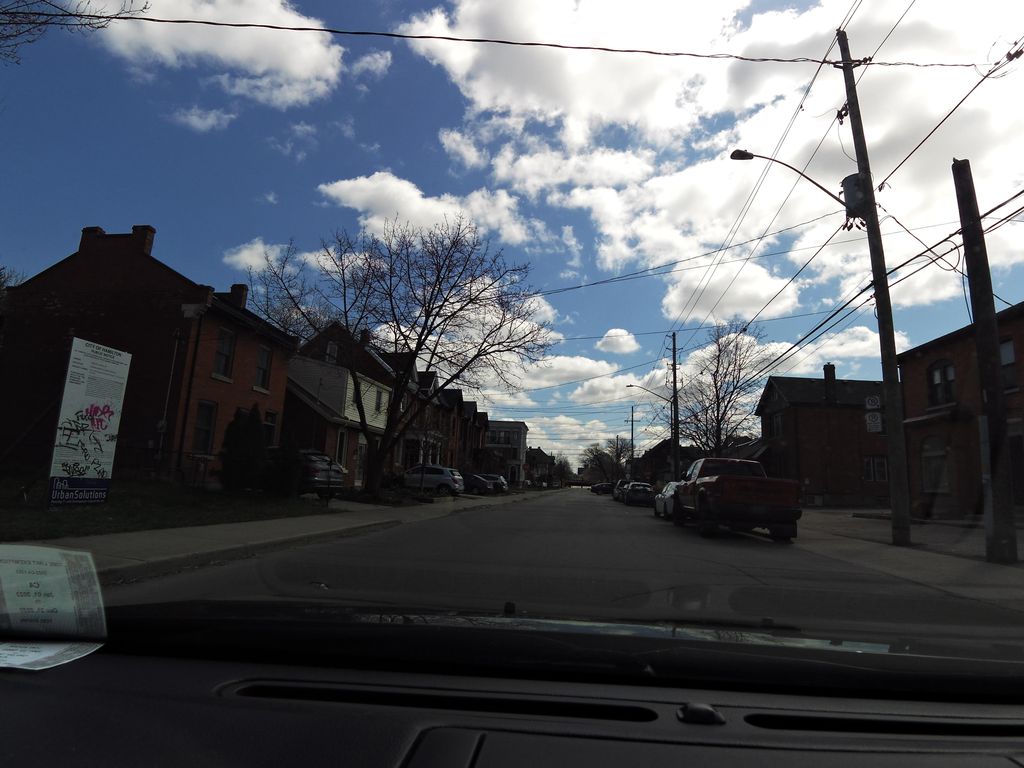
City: hamilton